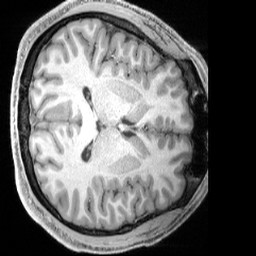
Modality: T1w
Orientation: axial
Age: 22
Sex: male
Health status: healthy
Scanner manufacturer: siemens
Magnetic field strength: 3 T
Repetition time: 2.4 s
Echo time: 0.00222 s